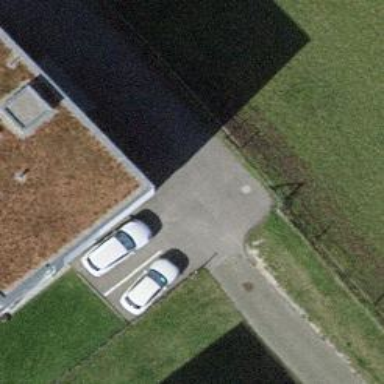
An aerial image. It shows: Grass paver driveway.